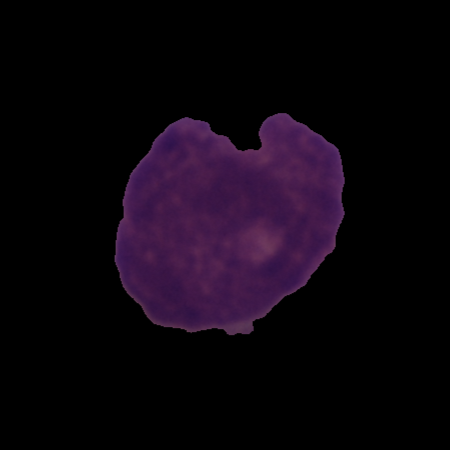
Label: cancer